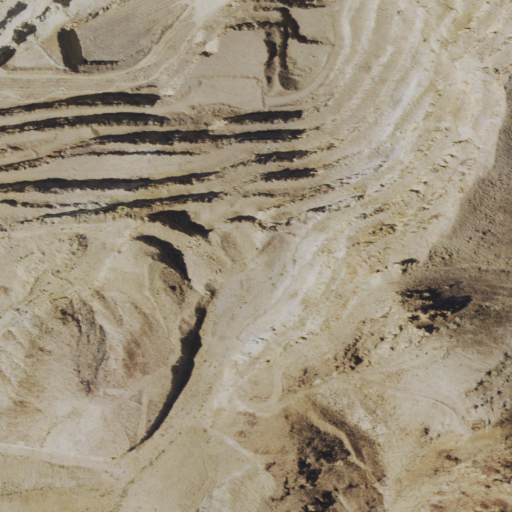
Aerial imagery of mountain in Nevada named Montgomery Mountain containing shrub, barren land, high intensity development, and low intensity development